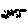
Label: zigzag